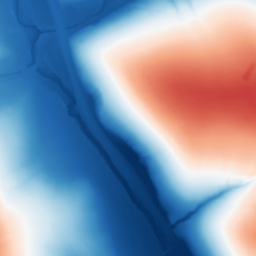
Category: trend_removal
Decomposition family: polynomial
Decomposition parameters: degree: 1
Upsampling method: quartic
Upsampling parameters: scale: 4
Upsampling scale: 4